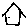
Label: house